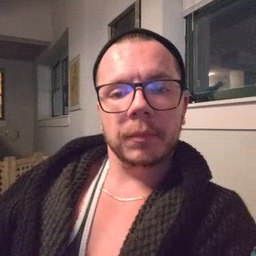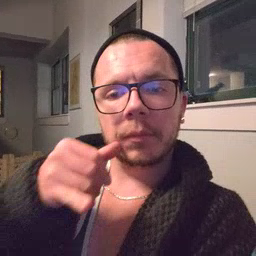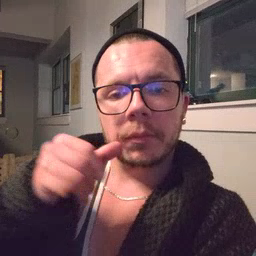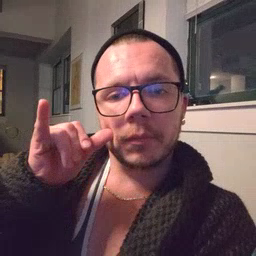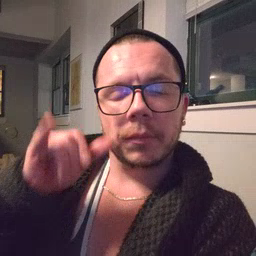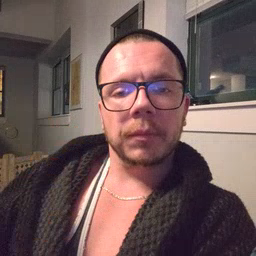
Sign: yesterday